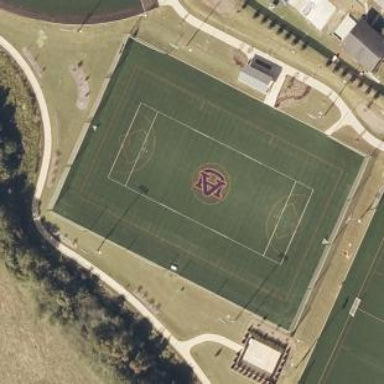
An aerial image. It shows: Field hockey pitch where players can enjoy the sport.